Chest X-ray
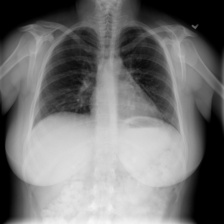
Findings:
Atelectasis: negative
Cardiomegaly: negative
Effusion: negative
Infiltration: negative
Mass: negative
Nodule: negative
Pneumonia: negative
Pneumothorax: negative
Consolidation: negative
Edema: negative
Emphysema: negative
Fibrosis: negative
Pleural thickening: negative
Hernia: negative